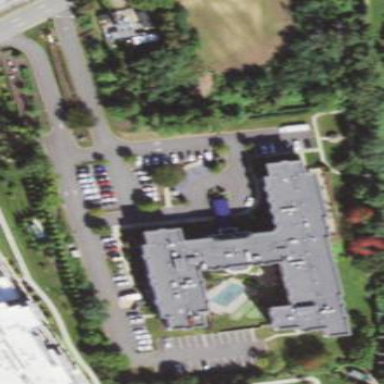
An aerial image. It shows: Nursing home.